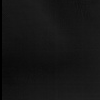
Atmospheric dust classification: not_dusty